Question:
I am learning basics of MVC. And forgive me If I am not able to ask question properly because I am not aware of various technical terms. Anyways I am trying build one simple page where I will have two tables and . I am able to do most of the stuff and it seems to be working. Also I do have a solution given by my faculty of the same problem. When I am comparing my solution and faculty solution then in the web.config file of the actual solution given by my faculty I see something like
'''
<connectionStrings>
<add name="DefaultConnection" connectionString="Data Source=(LocalDb)11.0;AttachDbFilename=|DataDirectory|spnet-MvcCRUDwithSQL-20140217025002.mdf;Initial Catalog=aspnet-MvcCRUDwithSQL-20140217025002;Integrated Security=True"
providerName="System.Data.SqlClient" />
<add name="CourseContext" connectionString="Data Source=(localdb)11.0; Initial Catalog=CourseContext-20140217145250; Integrated Security=True; MultipleActiveResultSets=True; AttachDbFilename=|DataDirectory|CourseContext-20140217145250.mdf"
providerName="System.Data.SqlClient" />
</connectionStrings>
'''
Where as in my solution that I just have . I don't know why the another tag did not get created automatically. Or do I need to add that tag manually.
'''
<add name="DefaultConnection" connectionString="Data Source=(LocalDb)11.0;AttachDbFilename=|DataDirectory|spnet-WebApplication9-20150313042831.mdf;Initial Catalog=aspnet-WebApplication9-20150313042831;Integrated Security=True" providerName="System.Data.SqlClient" />
'''
Have I done something wrong that the connection string related to did not get generated automatically. Or we need to add for manually? Please help me. Since most of the files and its content are generated automatically I must have done something wrong that connection string pertaining to CourseContext did not get generated.
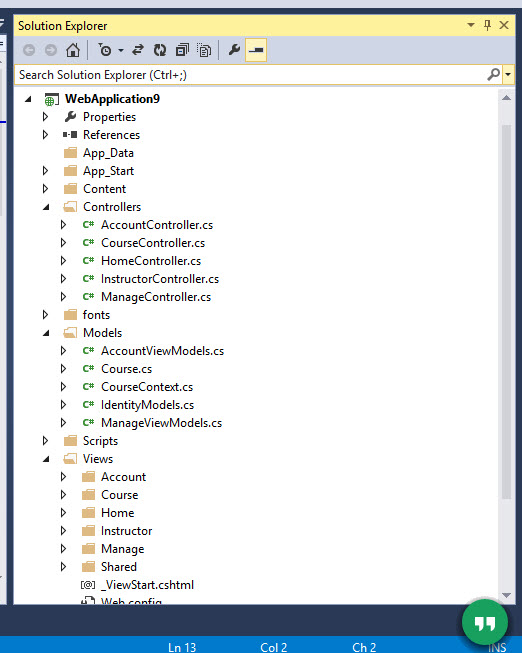
Answer: You don't need one connection for each table, you only need one connection for each database. A database can contain many tables (the project I'm working on right now has 9 tables, and that is a really small project).
The Visual Studio template starts out with a default connection string, but no database. It looks like it's that connection string that is still left in the solution.